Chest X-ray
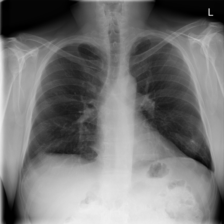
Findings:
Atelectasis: negative
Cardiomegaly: negative
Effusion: negative
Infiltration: negative
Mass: negative
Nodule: negative
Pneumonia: negative
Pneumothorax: negative
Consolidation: negative
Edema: negative
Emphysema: negative
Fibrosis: positive
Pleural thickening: negative
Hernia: negative